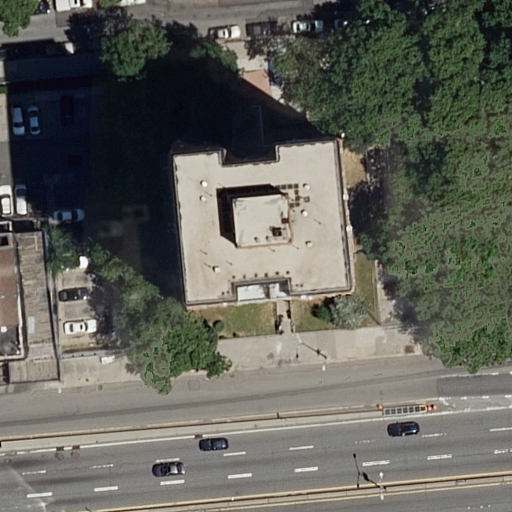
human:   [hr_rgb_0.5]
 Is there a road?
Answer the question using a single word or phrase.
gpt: yes

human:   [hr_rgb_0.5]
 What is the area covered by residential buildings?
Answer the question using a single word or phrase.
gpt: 2256m2

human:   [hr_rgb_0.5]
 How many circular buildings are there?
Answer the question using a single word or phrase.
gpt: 0

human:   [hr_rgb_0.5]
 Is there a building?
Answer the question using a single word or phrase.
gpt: yes

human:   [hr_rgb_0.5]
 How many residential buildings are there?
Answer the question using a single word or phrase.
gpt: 3

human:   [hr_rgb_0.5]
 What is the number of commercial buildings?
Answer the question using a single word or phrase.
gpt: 0

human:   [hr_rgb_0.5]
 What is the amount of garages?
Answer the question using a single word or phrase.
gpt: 0

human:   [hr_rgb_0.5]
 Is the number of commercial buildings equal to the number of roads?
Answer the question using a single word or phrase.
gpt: no

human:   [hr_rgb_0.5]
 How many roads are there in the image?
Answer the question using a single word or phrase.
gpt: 7

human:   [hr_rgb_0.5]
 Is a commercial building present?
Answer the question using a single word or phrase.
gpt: no

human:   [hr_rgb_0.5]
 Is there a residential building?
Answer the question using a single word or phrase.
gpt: yes

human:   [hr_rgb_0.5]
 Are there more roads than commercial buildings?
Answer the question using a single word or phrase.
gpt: yes

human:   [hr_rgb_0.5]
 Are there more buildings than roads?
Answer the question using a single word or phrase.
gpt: no

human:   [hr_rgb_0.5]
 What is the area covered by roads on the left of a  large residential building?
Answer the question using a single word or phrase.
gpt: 0m2

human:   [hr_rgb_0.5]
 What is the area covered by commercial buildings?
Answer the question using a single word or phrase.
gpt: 0m2

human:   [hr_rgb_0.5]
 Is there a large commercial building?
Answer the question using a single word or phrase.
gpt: no

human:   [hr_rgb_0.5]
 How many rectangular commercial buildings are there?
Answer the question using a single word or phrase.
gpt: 0

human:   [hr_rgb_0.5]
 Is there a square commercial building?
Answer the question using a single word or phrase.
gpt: no

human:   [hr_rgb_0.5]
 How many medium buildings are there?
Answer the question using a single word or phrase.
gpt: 0

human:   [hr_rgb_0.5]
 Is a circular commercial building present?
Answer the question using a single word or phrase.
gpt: no

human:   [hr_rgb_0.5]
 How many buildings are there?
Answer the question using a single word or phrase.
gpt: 3

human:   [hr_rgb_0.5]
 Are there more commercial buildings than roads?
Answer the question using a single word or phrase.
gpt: no

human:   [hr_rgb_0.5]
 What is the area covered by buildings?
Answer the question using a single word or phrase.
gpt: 2256m2

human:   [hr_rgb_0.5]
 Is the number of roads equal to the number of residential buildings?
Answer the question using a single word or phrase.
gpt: no

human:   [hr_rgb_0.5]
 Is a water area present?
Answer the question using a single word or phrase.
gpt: no

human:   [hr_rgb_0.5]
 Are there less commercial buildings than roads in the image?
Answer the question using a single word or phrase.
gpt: yes

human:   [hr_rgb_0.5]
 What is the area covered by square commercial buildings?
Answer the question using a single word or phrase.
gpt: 0m2

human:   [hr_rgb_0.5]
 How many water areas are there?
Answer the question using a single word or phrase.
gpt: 0

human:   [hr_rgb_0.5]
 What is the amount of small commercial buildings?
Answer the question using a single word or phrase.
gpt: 0

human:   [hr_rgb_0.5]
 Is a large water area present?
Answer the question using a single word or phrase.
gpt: no

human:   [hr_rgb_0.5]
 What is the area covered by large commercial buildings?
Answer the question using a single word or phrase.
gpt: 0m2

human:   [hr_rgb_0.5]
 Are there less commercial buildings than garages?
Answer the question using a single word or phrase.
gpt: no

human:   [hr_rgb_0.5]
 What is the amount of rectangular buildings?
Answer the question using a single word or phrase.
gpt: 1

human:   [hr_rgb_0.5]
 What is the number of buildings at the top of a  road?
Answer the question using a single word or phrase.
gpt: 3

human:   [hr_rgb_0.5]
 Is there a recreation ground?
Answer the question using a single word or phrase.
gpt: no

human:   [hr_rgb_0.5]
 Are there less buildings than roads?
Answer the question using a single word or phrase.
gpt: yes

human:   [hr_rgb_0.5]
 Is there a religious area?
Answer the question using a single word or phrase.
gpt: no

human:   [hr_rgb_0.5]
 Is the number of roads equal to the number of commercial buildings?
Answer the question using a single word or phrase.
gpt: no

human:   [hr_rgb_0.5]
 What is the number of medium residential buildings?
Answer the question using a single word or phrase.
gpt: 0

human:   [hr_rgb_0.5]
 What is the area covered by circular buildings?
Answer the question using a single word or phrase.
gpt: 0m2

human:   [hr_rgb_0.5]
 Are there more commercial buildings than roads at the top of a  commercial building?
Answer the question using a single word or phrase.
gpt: no

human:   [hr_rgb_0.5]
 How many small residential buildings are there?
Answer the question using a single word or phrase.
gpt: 1

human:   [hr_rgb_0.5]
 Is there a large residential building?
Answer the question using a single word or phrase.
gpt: yes

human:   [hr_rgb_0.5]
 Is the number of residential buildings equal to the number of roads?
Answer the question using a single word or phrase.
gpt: no

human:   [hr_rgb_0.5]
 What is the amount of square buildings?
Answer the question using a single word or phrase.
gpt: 0

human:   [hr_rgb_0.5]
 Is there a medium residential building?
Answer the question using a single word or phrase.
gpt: no

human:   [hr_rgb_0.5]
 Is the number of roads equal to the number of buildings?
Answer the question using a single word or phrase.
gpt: no

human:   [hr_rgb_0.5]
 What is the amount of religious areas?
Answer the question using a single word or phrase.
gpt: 0

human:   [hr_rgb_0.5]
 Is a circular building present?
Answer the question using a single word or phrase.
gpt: no

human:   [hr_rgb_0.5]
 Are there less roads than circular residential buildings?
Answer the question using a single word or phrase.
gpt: no

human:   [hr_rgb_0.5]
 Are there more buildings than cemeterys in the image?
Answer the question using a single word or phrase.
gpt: yes

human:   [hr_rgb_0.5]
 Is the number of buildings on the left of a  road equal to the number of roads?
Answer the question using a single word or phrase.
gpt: no

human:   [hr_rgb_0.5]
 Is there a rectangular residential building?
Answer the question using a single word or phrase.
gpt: yes

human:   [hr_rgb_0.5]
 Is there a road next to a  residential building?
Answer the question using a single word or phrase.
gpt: yes

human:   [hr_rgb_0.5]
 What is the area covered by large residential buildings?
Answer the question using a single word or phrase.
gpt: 2215m2

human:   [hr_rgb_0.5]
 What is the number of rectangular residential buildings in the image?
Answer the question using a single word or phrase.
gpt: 1

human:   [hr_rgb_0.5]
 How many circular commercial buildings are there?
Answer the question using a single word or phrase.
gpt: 0

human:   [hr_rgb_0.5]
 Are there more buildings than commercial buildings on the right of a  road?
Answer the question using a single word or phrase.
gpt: yes

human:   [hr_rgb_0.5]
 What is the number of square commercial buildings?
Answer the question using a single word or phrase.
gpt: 0

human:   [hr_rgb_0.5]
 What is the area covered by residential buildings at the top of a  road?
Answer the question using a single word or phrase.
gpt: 2256m2

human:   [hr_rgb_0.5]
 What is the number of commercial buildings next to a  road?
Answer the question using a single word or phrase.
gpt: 0

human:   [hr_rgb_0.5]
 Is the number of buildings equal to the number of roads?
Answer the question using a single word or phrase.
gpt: no

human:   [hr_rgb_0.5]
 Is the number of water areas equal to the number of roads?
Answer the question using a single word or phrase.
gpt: no

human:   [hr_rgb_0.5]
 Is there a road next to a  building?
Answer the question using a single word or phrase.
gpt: yes